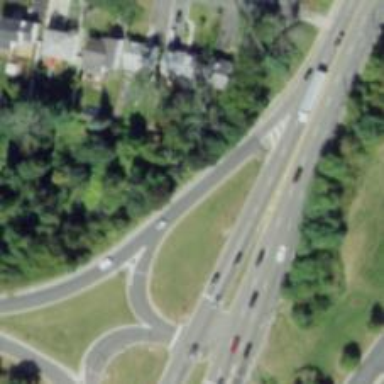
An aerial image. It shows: Primary link highway with asphalt surface. The junction is designed as jughandle.